Question: Good day,
I am trying to validate a pretty huge form on my side, and basically rewritten all of my viewModel code so it can be validated. Problem is that ko.validatedObservable() doesn't seem to exist for some reason. I have used the code from <URL>, and I honestly cannot see what's the problem in my code. Here is a sample:
'''
var someNameSpace= {};
someNameSpace.bindData = function () {
someNameSpace.viewModel =
someNameSpace.initViewModel("123456", "username1", "address1", "address2", "city");
ko.applyBindings(this.viewModel);
}
someNameSpace.initViewModel = function (partnerId, username, address1, address2, city) {
console.log(ko);
var someViewModel = ko.validatedObservable({ //<----FAILS HERE
partnerId: ko.observable(partnerId).extend({ required: "This field is required", number: true }),
username: ko.observable(username).extend({ required: "This field is required" }),
address1: ko.observable(address1).extend({ required: "This field is required" }),
address2: ko.observable(address2).extend({ required: "This field is required" }),
city: ko.observable(city).extend({ required: "This field is required" }),
});
var validationOptions = { insertMessages: true, decorateElement: true };
ko.validation.init(validationOptions);
return someViewModel ;
}
$(document).ready(function () {
someNamespace.bindData();
});
'''
On that site, it claims to use the ko.validatedObservable in order to inspect whether or not fields were correctly entered by the user. I am still very new to knockoutJS - what can I do?

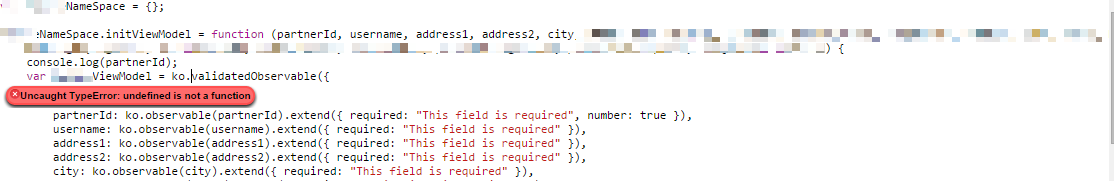
Answer: You need to include a reference to the ''knockout.validation.js'' library.
<URL>
<URL>